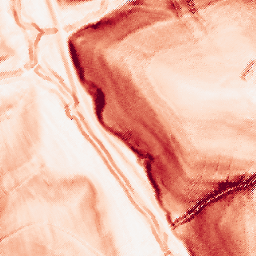
Category: morphological
Decomposition family: morphological_gradient
Decomposition parameters: size: 3
shape: diamond
Upsampling method: regularized
Upsampling parameters: scale: 4
lambda_reg: 0.1
Upsampling scale: 4